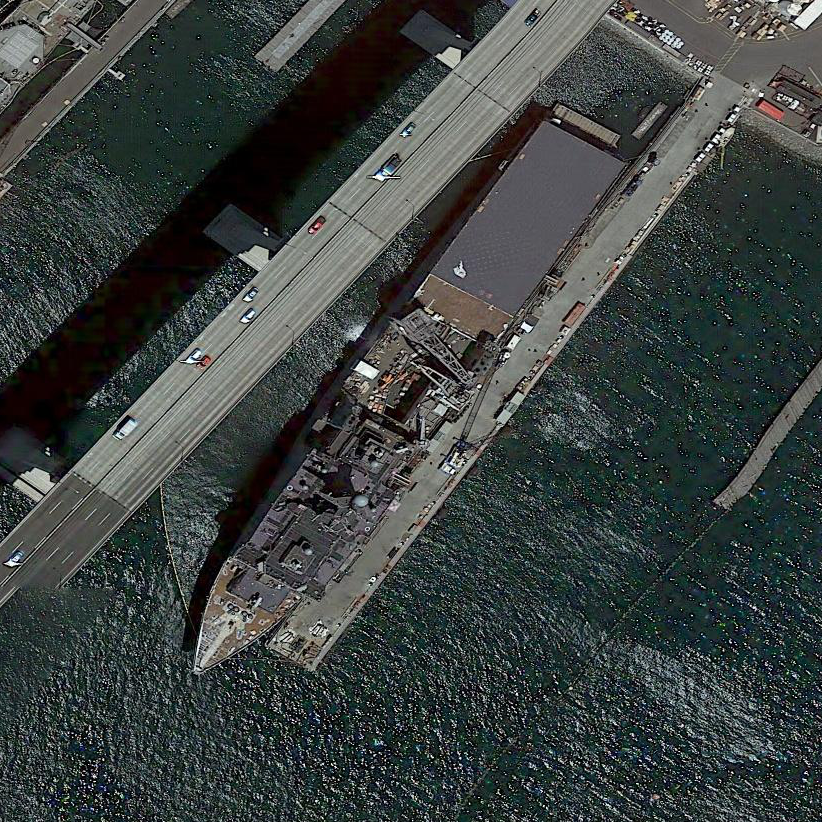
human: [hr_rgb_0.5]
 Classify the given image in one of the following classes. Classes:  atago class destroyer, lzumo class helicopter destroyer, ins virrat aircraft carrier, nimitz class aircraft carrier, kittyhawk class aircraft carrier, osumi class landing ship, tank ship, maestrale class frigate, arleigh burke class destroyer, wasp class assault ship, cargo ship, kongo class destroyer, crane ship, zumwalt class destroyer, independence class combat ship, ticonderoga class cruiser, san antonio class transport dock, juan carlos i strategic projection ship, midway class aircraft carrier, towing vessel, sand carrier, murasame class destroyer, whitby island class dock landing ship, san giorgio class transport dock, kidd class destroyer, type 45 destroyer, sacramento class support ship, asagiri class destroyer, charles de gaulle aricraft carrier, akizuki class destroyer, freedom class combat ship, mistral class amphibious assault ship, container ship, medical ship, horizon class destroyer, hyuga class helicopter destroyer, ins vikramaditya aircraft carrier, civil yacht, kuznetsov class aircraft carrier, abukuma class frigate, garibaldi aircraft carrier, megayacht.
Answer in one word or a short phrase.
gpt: Whitby Island class dock landing ship